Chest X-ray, PA view. Patient: 24 years old, sex F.
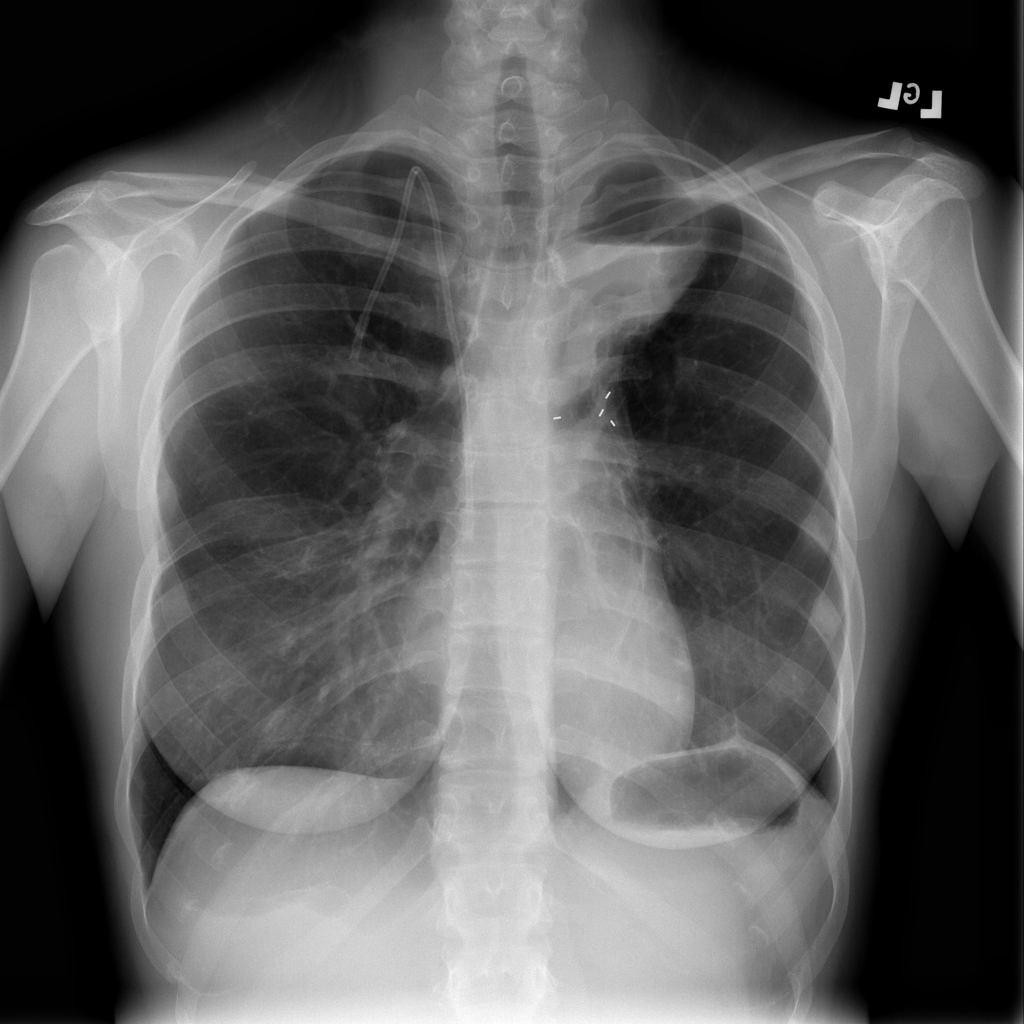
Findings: No Finding